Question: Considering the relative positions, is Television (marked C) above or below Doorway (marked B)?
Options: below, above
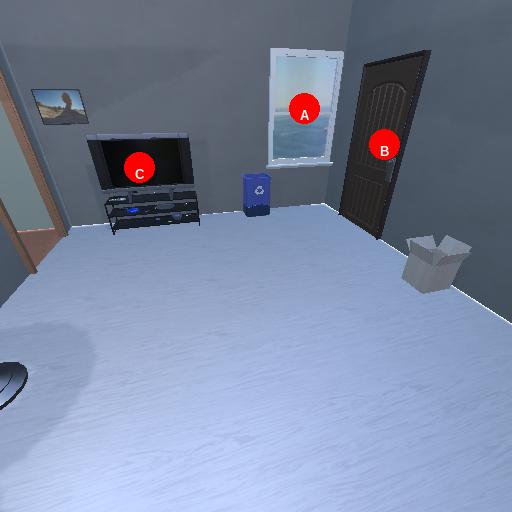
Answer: below